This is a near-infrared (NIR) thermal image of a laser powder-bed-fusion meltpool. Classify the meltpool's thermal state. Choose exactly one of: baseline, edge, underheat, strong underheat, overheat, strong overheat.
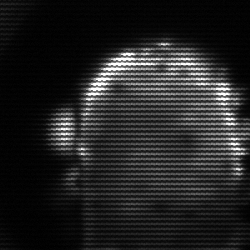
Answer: baseline